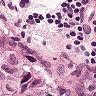
Metastatic tissue present: yes